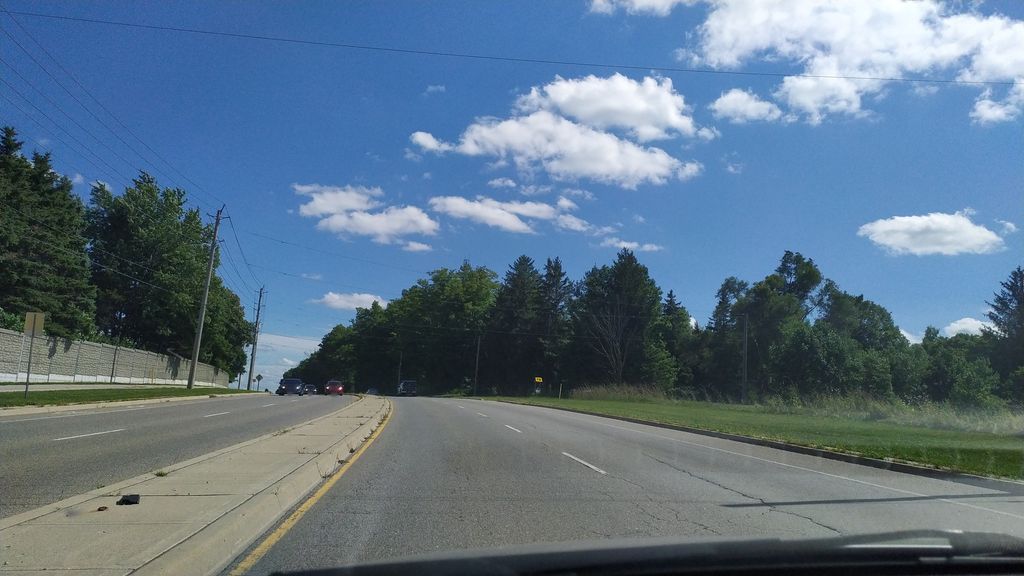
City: kitchener-waterloo